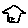
Label: house